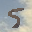
Label: 5